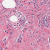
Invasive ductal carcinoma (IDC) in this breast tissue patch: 1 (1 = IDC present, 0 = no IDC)